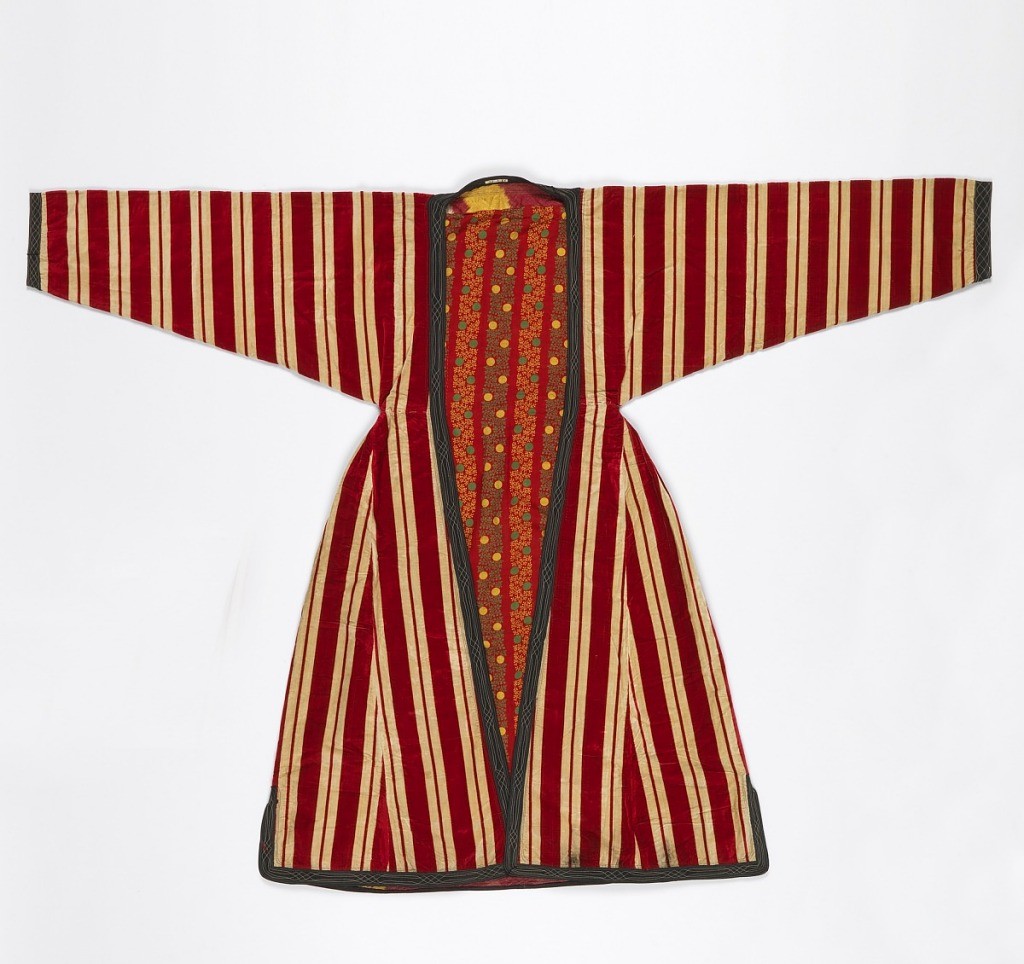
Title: Robe
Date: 19th century
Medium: cotton Technique: supplementary weft pile (velveteen); lining printed by engraved roller; facings tied resist patterning in warp (ikat)
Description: Red and white striped velveteen robe with a full skirt pleated into a narrow waist and deep set sleeves narrowing to the wrist. Edged with black cotton twill that is machine stitched in light blue and white. Lined with printed cotton with stripes and polka dots in red, green and yellow. Facings of silk warp ikat.